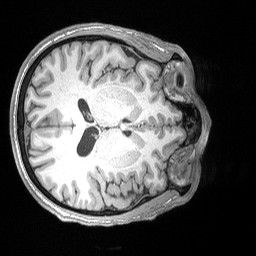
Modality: T1w
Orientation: axial
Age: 37
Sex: male
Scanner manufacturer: siemens
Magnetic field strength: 3 T
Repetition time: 2.53 s
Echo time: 0.00164 s